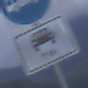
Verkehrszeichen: MehrfachbesetzePersonenkraftwagenFrei
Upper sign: Busssonderstreifen
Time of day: SunriseSunset
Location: Outdoor (Nature)
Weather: PartlyCloudy
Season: NotSpecified
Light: Natural